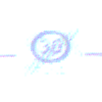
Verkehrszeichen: EndeZone30
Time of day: MorningAfternoon
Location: Outdoor (Nature)
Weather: PartlyCloudy
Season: NotSpecified
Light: Natural